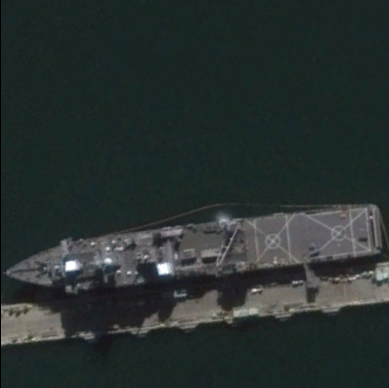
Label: combat